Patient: sex F, age 34
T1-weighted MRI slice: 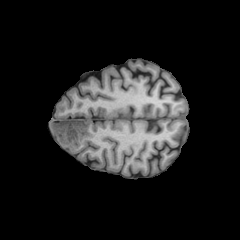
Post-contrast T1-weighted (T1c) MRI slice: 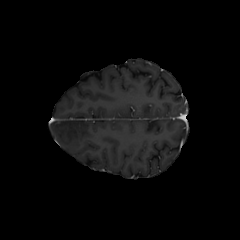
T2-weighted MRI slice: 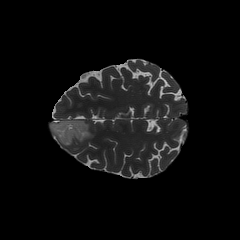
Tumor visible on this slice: yes
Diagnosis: Astrocytoma, IDH-mutant
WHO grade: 2